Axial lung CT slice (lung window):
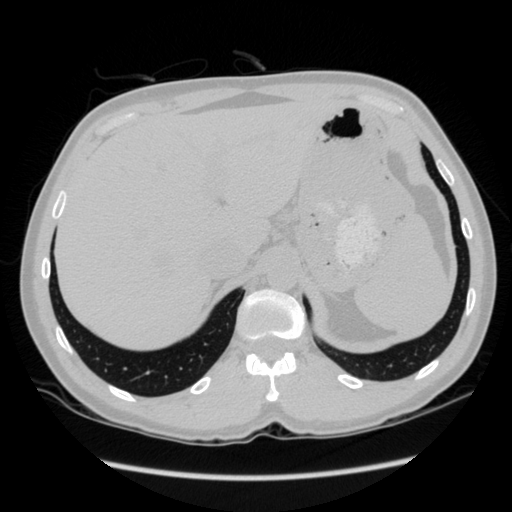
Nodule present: no